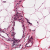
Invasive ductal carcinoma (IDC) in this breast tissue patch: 0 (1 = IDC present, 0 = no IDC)